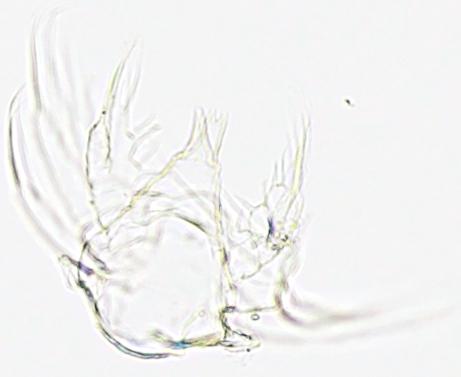
Label: Zooplankton